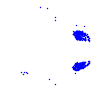
Particle: electron